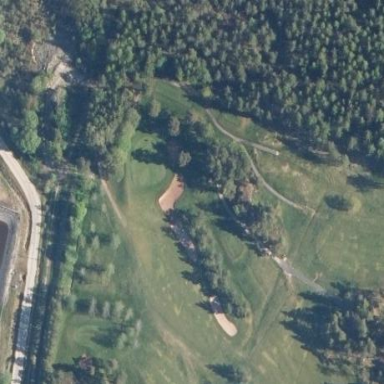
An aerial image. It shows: Scenic golf fairway.